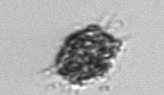
Label: Dictyocha